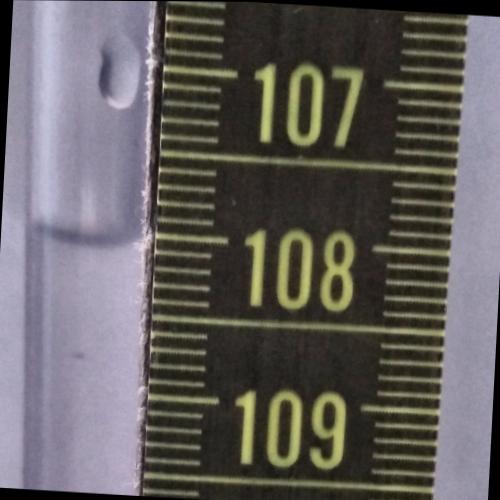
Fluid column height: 108.0 cm